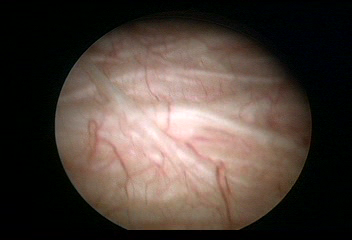
Modality: WLC
Class: Normal mucosa
Bladder cancer association: No